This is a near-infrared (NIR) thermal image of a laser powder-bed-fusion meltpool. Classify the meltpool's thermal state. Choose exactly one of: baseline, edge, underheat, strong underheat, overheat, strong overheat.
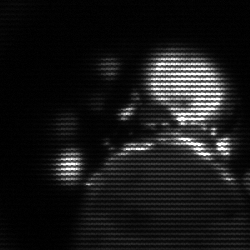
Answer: baseline